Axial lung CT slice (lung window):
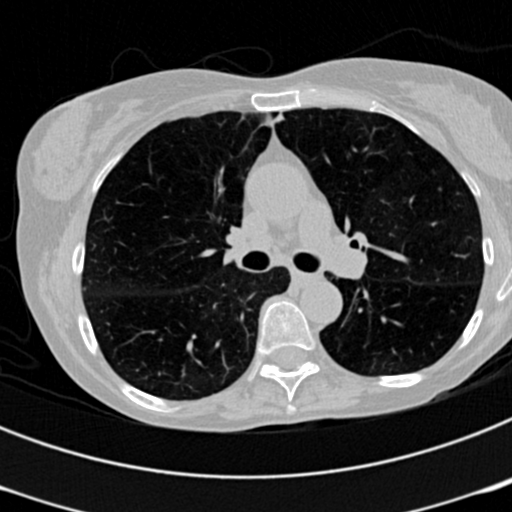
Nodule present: no